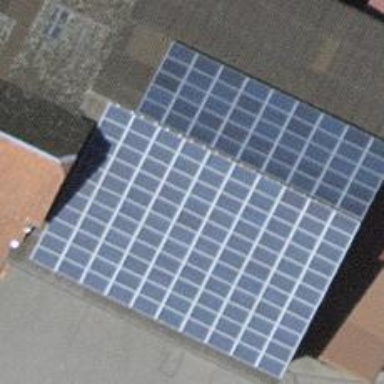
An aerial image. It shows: Solar power generator using photovoltaic method with solar photovoltaic panel types.